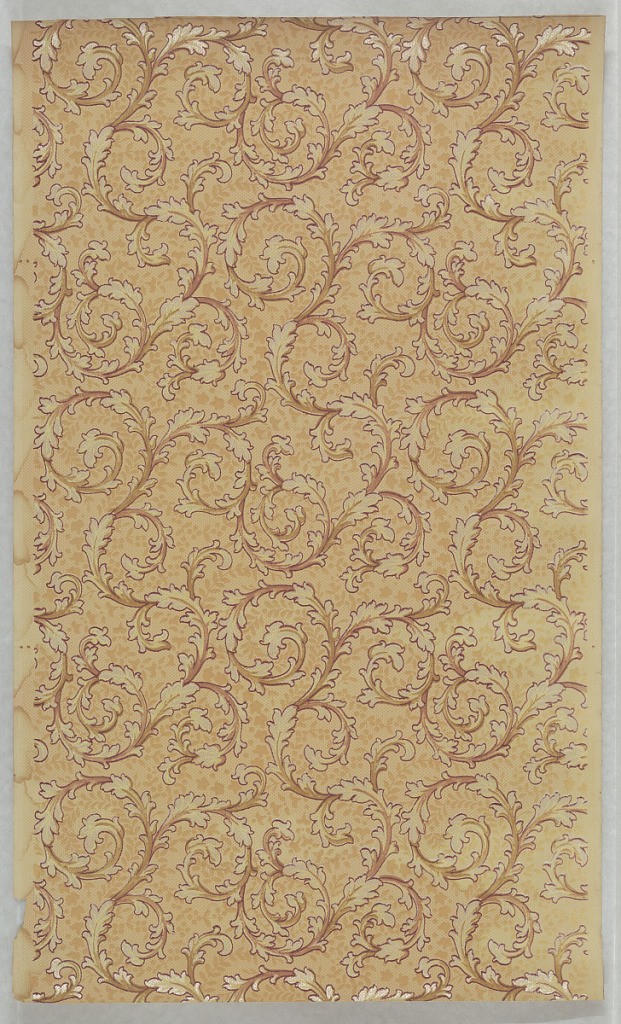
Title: Sidewall
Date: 1905–1915
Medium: Machine-printed paper, liquid mica
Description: On gray ground, allover scrolled vines in white and browns.